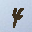
Label: 4